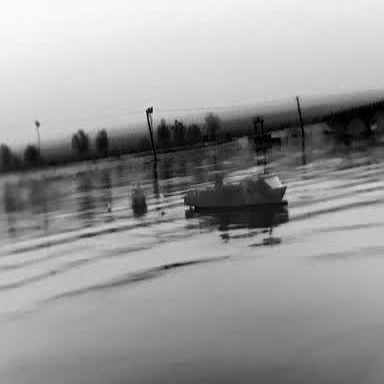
There is a container_ship in the infrared image.